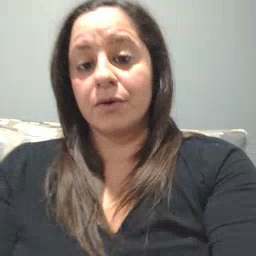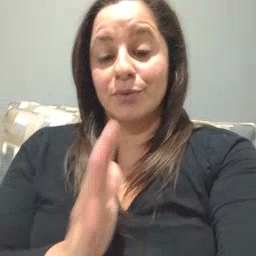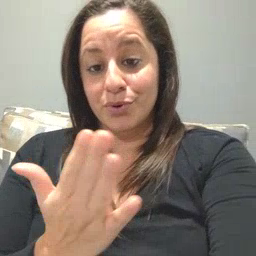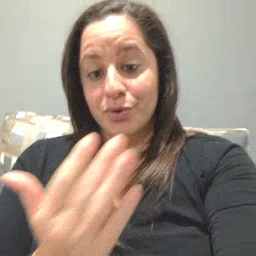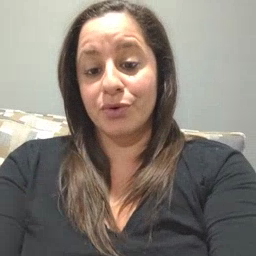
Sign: book